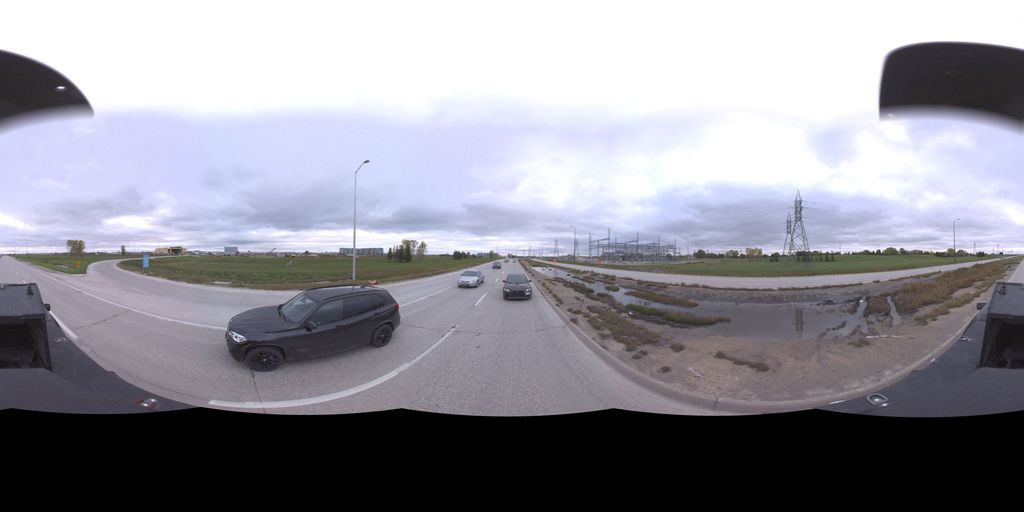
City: winnipeg